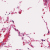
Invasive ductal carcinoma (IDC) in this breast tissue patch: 0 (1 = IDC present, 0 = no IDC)